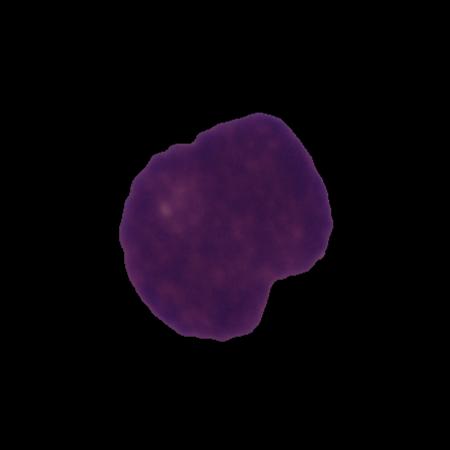
Label: cancer